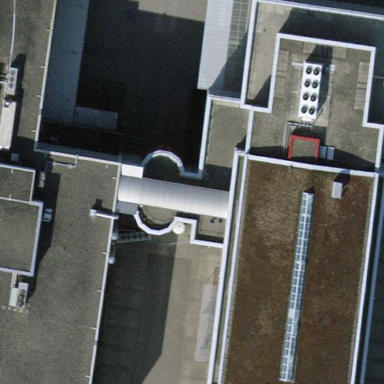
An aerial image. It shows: Office building.